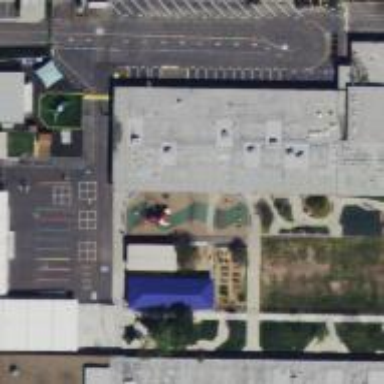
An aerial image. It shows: Educational building.